You are looking at the short-time Fourier spectrogram of a bearing's acceleration signal. Diagnose the bearing from this image, choosing from: normal, inner_race, outer_race, ball.
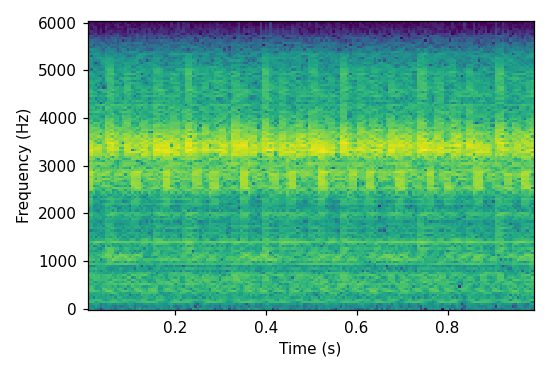
Answer: outer_race